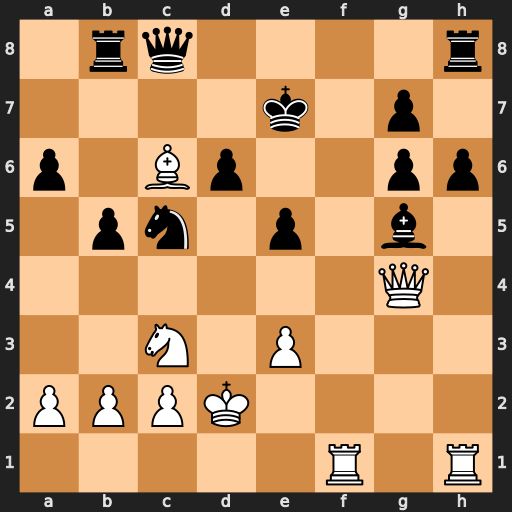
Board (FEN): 1rq4r/4k1p1/p1Bp2pp/1pn1p1b1/6Q1/2N1P3/PPPK4/5R1R
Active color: w
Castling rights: -
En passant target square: -
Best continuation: Nd5+ Kd8 Qxg5+ hxg5 Rxh8#